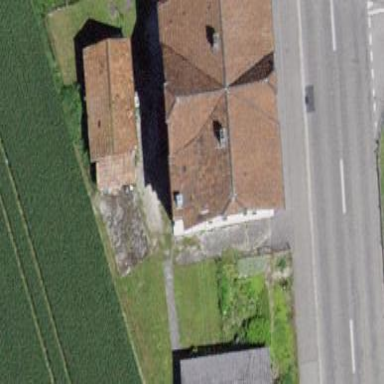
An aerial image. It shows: Building with half-hipped roof made of roof tiles.